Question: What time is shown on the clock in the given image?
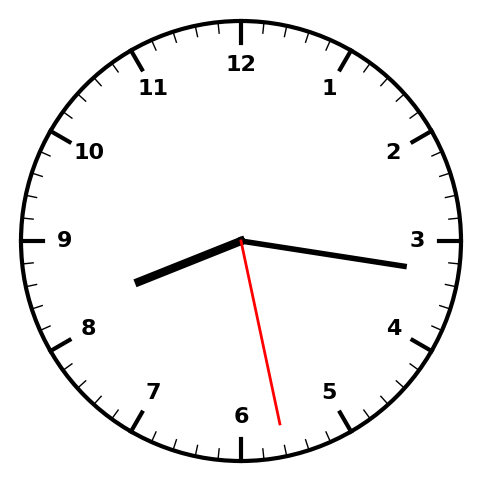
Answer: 08:16:28